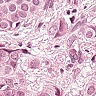
Metastatic tissue present: yes